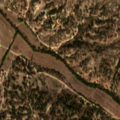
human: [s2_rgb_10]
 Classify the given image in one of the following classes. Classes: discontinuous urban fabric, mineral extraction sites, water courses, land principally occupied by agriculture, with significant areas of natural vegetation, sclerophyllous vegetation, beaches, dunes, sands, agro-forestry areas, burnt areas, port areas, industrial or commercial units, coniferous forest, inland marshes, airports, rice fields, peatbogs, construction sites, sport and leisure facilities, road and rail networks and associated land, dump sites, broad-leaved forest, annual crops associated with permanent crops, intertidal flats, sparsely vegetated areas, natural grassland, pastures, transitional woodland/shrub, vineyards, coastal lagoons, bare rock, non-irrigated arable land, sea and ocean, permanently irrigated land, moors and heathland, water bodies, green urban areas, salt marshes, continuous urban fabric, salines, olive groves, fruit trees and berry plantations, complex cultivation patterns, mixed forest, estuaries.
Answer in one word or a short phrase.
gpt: non-irrigated arable land, agro-forestry areas, broad-leaved forest, mixed forest